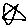
Label: star